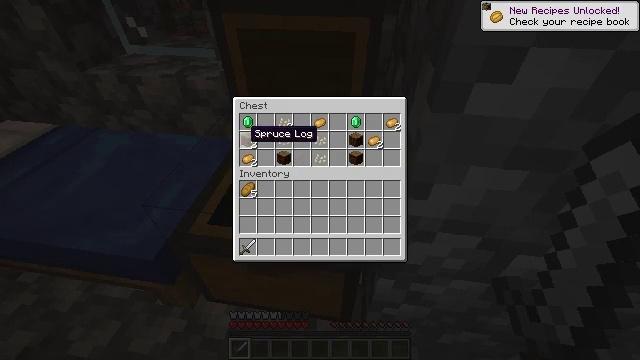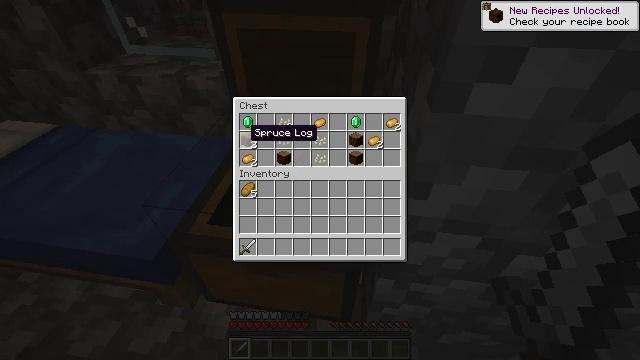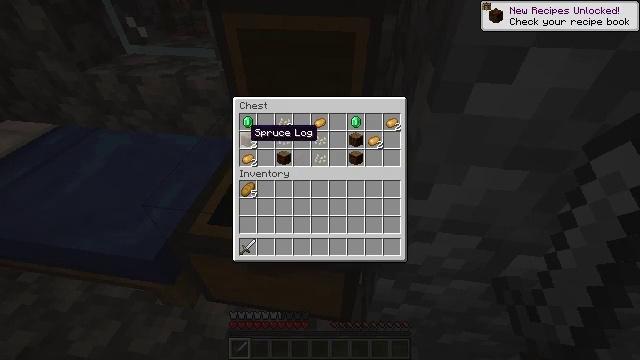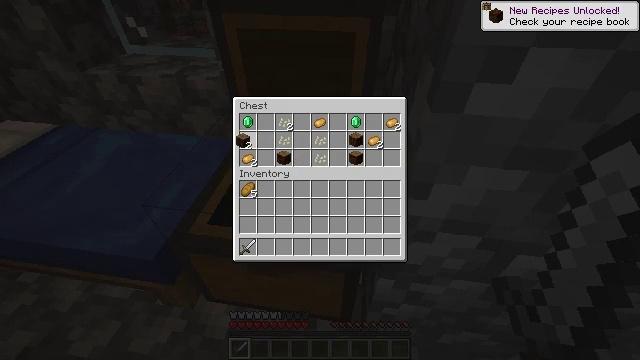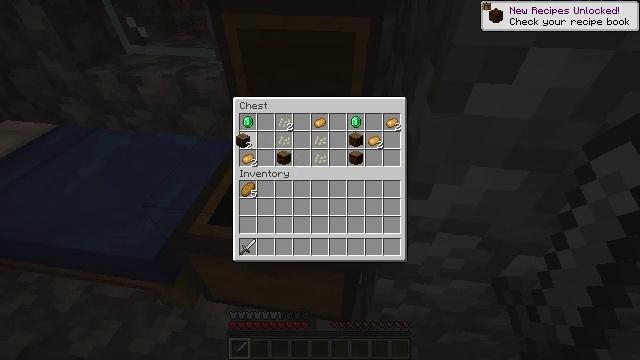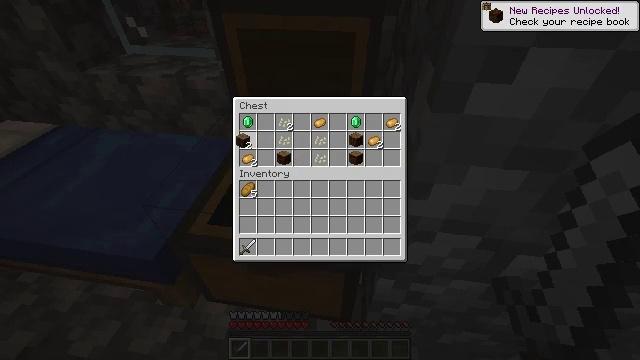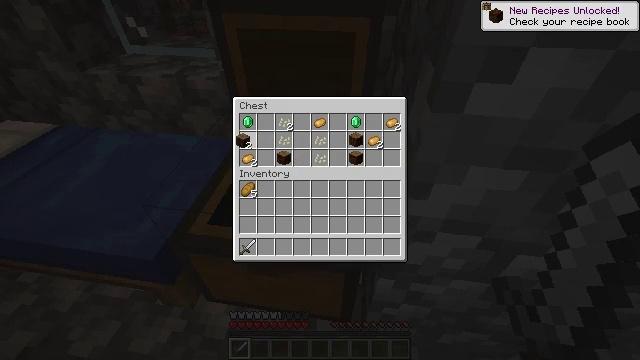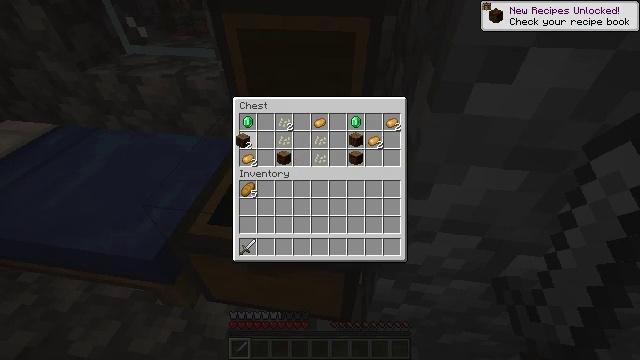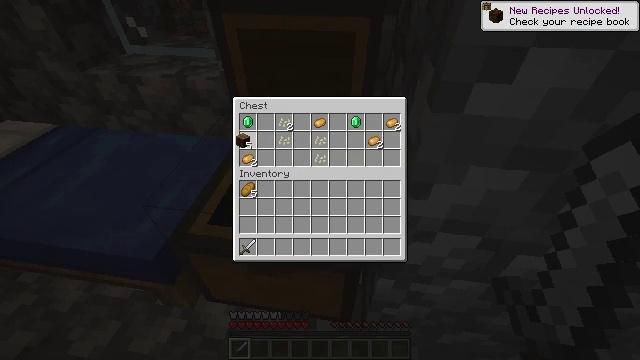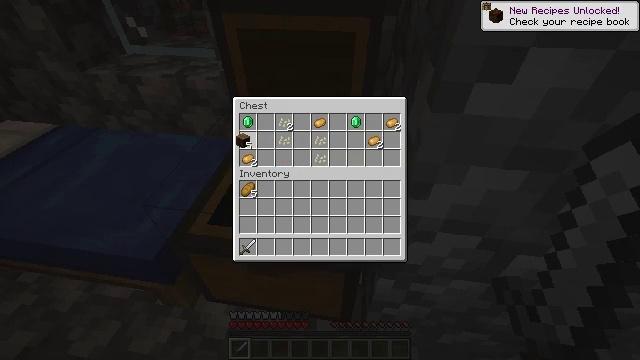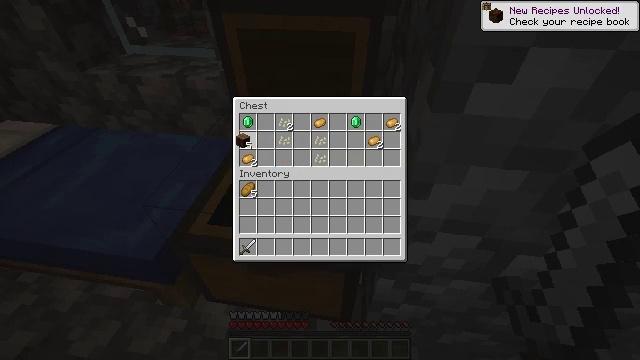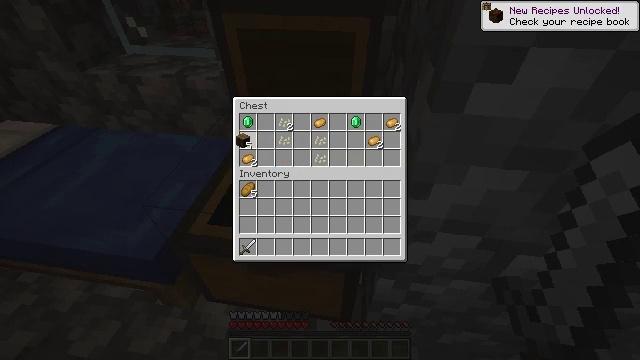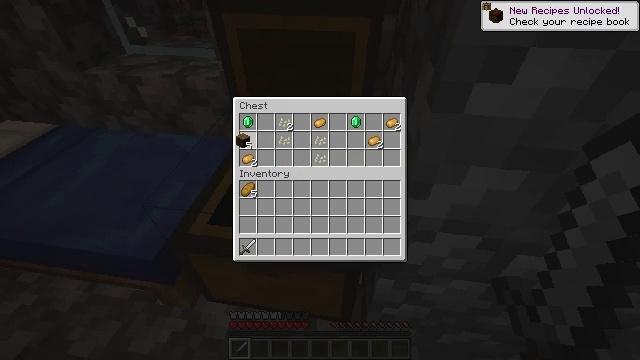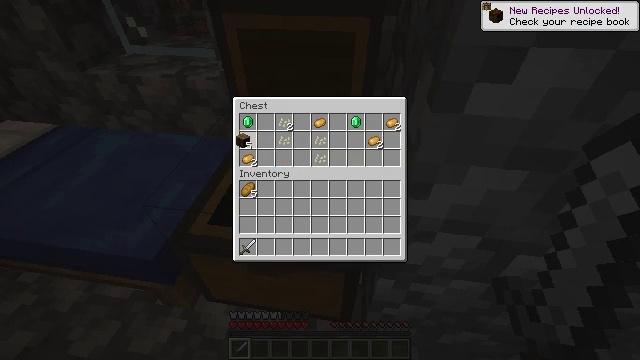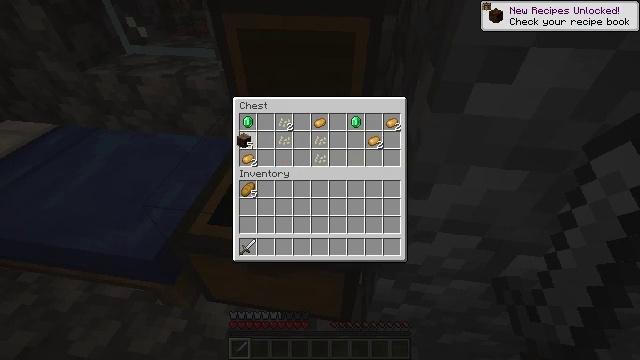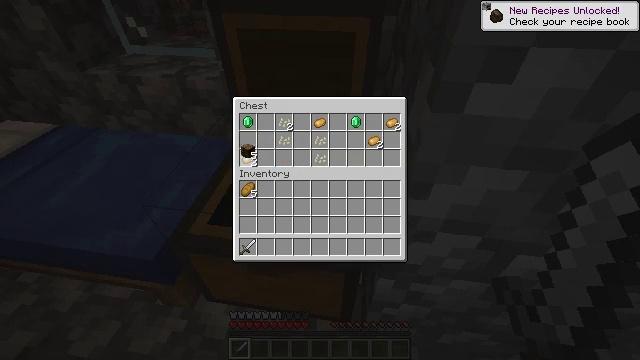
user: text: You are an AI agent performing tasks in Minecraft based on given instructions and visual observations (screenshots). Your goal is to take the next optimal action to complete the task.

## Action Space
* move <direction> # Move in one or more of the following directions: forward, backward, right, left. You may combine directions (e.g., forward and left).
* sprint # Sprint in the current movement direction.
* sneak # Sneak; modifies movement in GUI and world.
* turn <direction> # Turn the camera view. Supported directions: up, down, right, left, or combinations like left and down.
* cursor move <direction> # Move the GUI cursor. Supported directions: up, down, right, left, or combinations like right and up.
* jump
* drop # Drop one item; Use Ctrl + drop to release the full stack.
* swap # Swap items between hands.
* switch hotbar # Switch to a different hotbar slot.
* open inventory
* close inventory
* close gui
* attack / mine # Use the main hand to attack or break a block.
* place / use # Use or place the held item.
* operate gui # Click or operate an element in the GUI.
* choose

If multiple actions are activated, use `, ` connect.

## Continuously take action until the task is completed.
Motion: motion action
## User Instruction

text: Destroy the spruce leaves to get sticks and saplings.
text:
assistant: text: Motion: no_op
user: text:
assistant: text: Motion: no_op
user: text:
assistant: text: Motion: operate gui
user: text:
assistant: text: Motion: no_op
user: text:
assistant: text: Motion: no_op
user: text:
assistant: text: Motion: operate gui
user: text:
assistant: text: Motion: operate gui
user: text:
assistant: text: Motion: no_op
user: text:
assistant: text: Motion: no_op
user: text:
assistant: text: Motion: no_op
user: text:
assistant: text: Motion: no_op
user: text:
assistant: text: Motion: no_op
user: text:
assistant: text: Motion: no_op
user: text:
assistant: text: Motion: no_op
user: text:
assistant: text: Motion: cursor move down
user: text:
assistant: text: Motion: cursor move right and down
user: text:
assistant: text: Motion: cursor move right and down
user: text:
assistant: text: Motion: cursor move down
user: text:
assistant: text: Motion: no_op
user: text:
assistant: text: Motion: no_op
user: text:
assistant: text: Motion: operate gui
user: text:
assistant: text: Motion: operate gui
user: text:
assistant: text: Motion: operate gui
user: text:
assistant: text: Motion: no_op
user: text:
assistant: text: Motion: no_op
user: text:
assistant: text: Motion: no_op
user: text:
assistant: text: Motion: no_op
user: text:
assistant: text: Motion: no_op
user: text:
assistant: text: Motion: no_op
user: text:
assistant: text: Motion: no_op